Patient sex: M
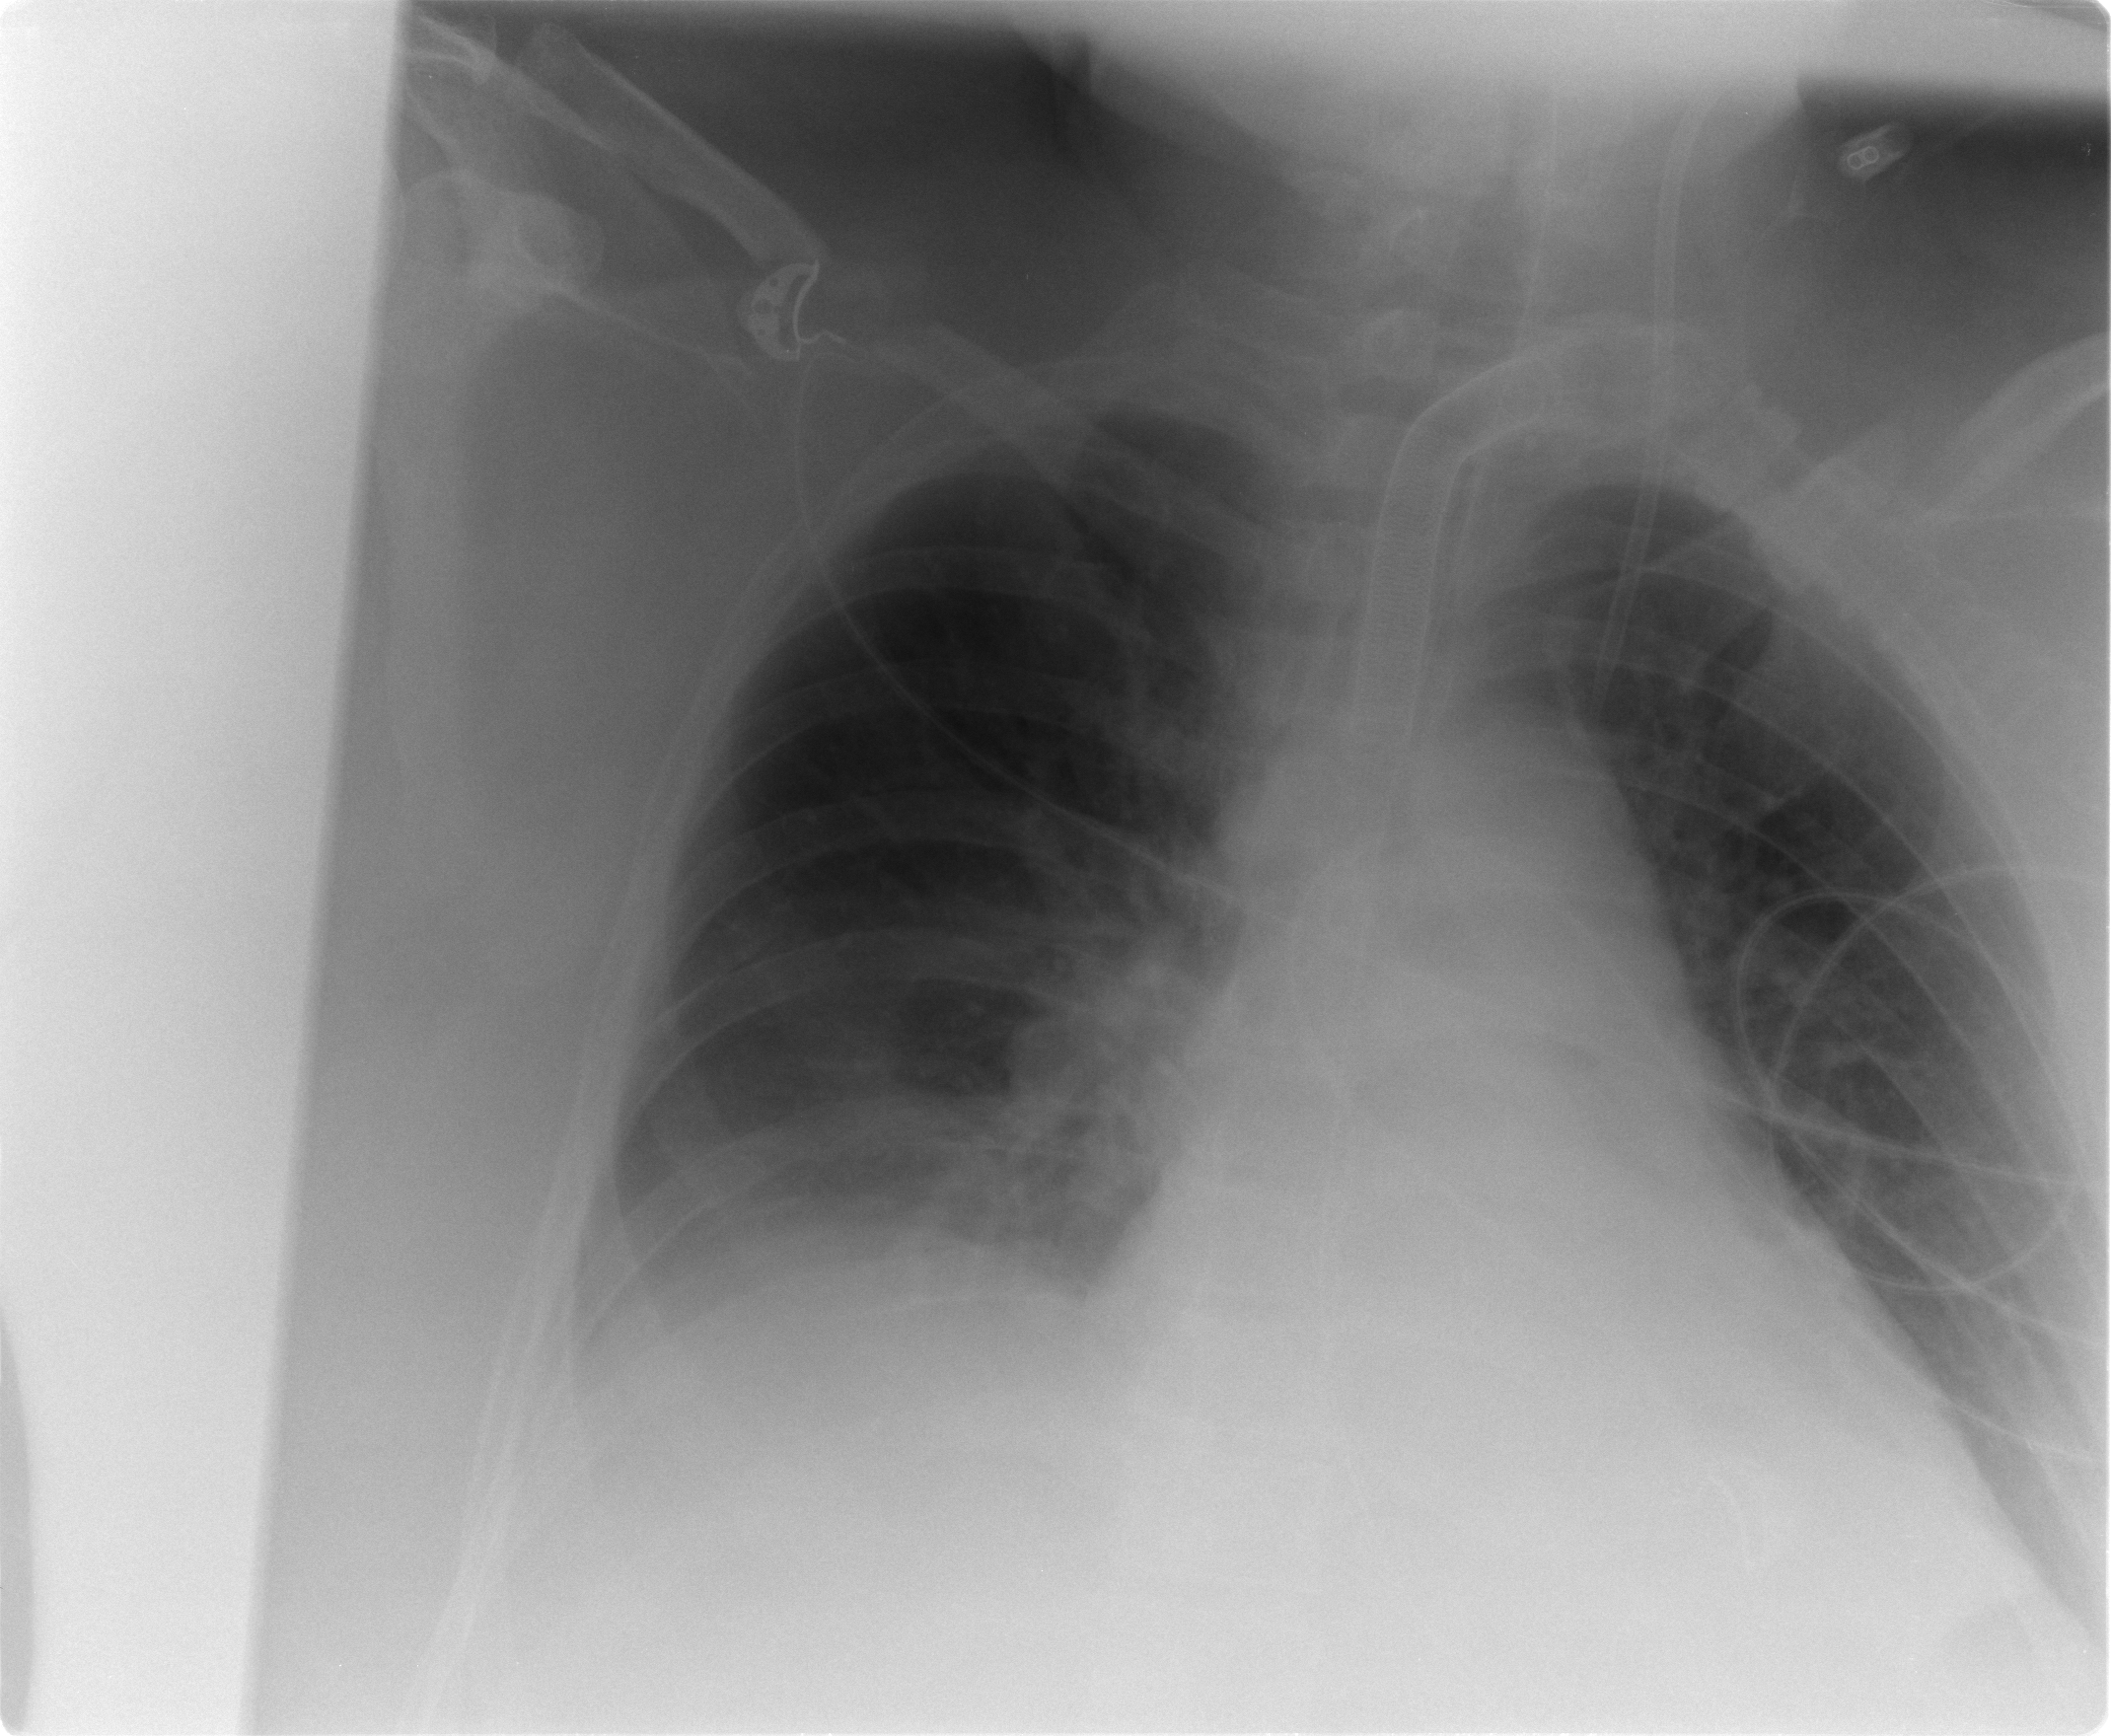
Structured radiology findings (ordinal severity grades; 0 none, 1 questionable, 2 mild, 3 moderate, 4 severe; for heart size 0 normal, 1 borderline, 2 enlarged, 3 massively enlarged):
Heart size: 2
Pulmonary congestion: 1
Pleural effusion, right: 2
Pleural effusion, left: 2
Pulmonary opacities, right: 0
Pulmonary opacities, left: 0
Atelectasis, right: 2
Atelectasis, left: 2